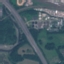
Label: Highway